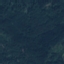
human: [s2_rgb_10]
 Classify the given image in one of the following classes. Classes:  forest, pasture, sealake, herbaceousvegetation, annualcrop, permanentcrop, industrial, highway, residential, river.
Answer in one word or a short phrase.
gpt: Forest